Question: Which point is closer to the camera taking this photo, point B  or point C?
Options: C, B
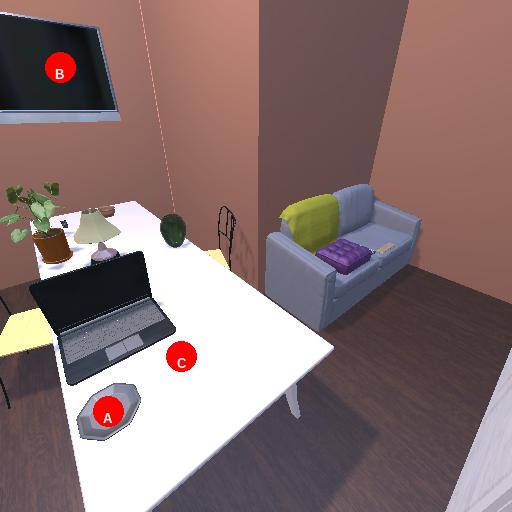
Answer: C